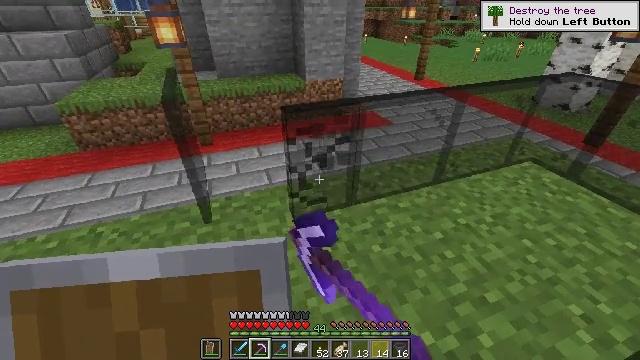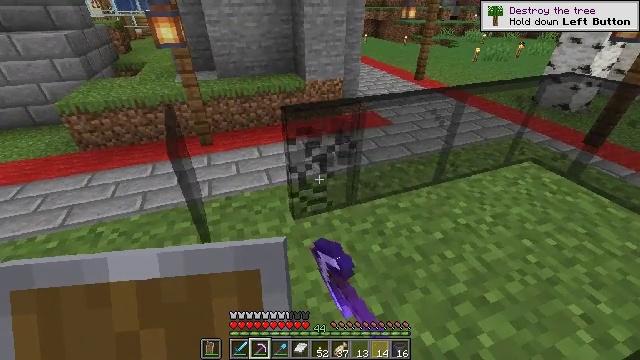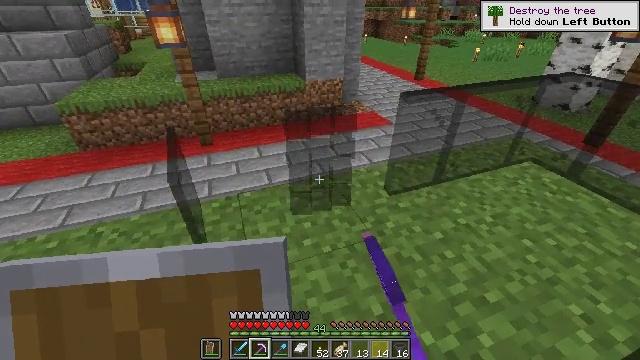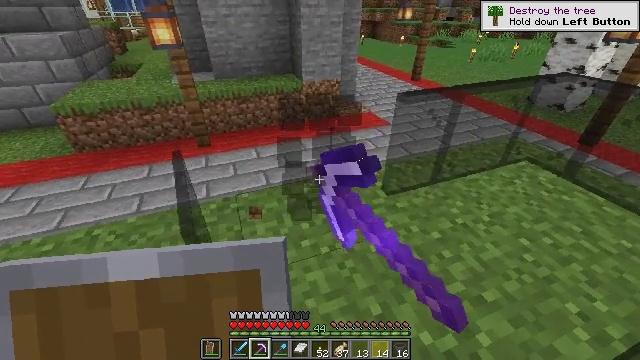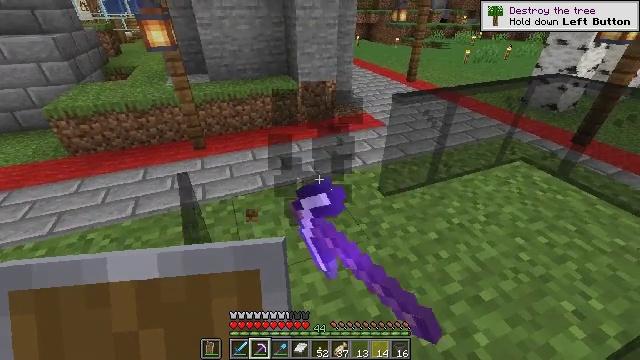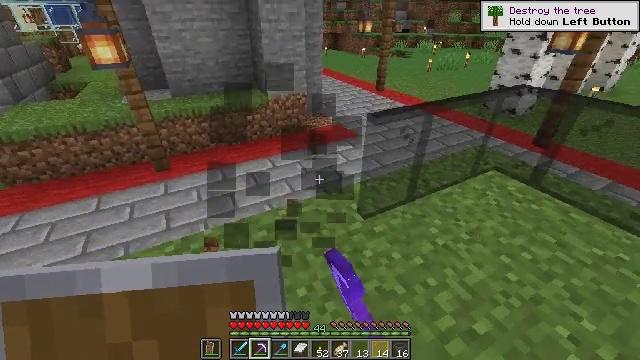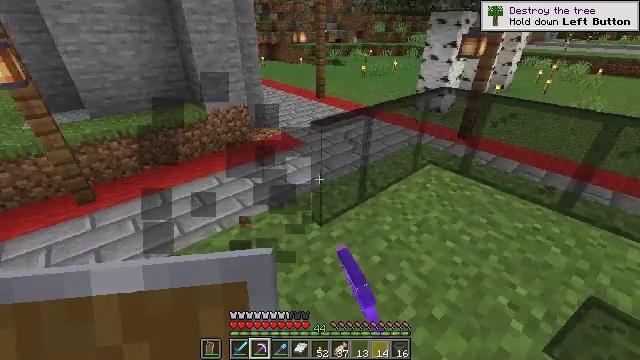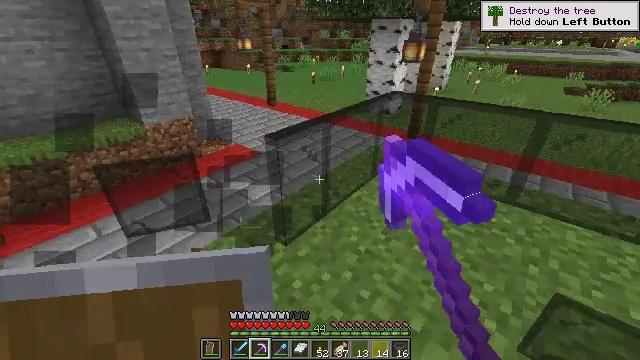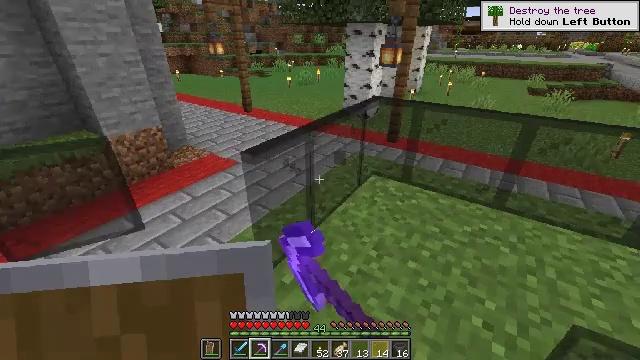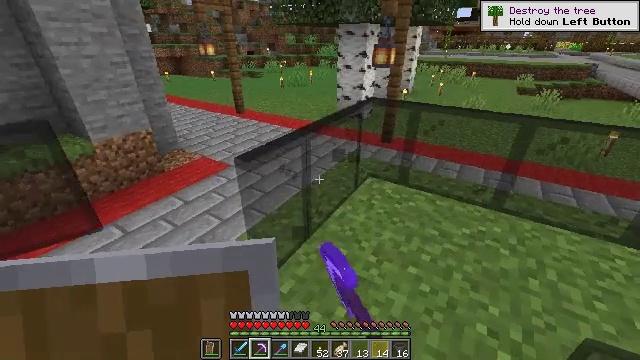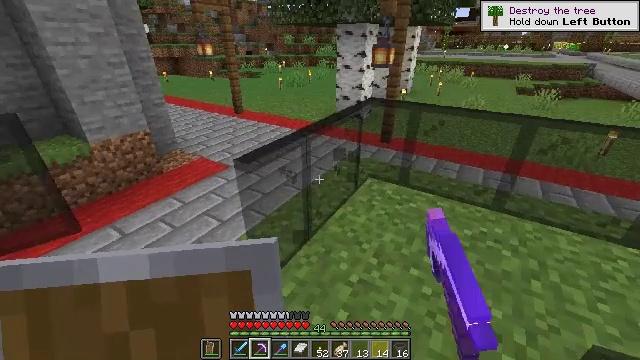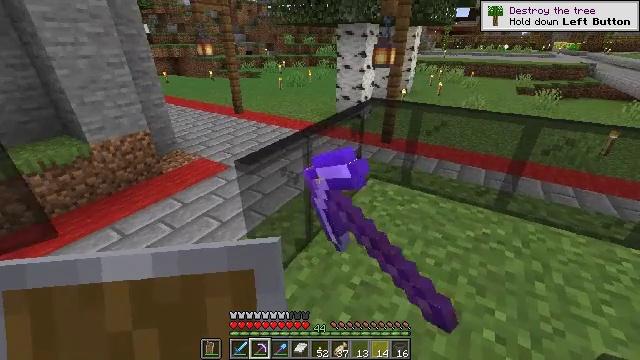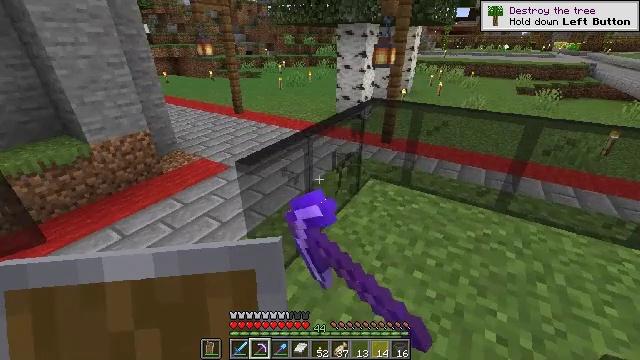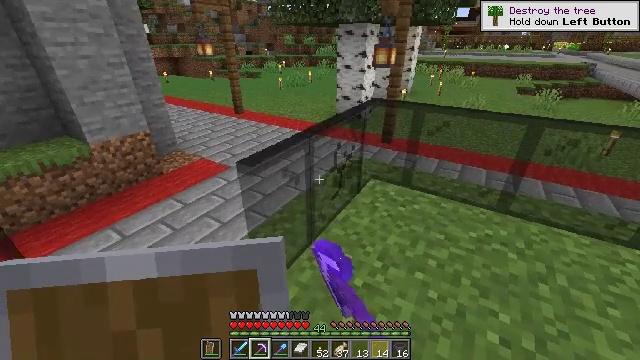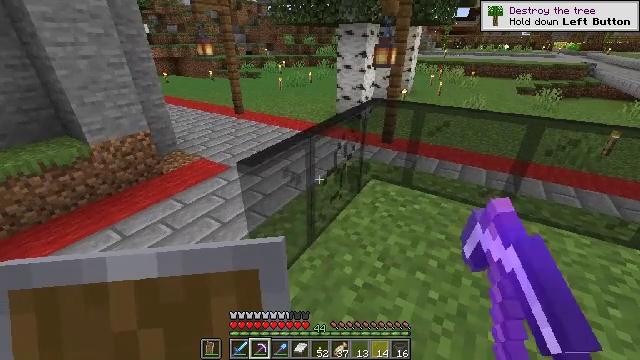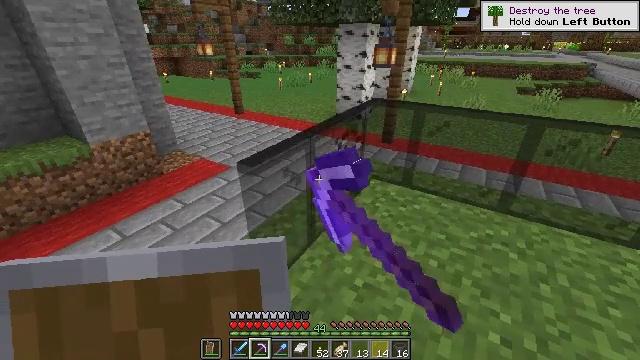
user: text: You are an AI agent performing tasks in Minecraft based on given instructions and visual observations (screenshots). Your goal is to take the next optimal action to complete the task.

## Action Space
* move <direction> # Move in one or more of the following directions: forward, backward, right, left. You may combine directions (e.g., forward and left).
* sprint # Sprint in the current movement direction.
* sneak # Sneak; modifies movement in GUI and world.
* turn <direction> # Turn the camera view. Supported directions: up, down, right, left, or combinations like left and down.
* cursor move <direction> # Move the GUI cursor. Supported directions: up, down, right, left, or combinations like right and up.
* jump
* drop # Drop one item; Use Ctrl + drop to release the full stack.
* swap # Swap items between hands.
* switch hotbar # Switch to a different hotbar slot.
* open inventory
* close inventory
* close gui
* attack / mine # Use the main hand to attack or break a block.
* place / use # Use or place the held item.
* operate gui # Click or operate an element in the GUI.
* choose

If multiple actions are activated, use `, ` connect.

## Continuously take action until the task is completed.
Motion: motion action
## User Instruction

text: Remove the black stained glass pane from a structure.
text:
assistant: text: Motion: attack / mine
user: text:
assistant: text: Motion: attack / mine
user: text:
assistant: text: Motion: attack / mine
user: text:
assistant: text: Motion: move forward, attack / mine
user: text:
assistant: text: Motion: move forward, turn right and up, attack / mine
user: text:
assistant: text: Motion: move forward, turn right and up, attack / mine
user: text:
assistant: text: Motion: move forward, turn right and up, attack / mine
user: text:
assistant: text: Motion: turn right, attack / mine
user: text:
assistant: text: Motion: turn right, attack / mine
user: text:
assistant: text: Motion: attack / mine
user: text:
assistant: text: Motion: attack / mine
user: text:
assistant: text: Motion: attack / mine
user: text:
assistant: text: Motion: attack / mine
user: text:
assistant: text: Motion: attack / mine
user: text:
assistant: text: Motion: attack / mine
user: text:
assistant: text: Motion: attack / mine
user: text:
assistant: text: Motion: attack / mine
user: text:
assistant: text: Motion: attack / mine
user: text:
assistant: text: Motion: attack / mine
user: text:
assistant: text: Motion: attack / mine
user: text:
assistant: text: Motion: attack / mine
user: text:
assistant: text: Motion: attack / mine
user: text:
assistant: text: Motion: attack / mine
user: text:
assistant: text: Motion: attack / mine
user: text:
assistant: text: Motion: attack / mine
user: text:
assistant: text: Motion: turn left, attack / mine
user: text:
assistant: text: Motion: turn left and down, attack / mine
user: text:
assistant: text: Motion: turn left, attack / mine
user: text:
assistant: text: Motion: attack / mine
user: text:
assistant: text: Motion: attack / mine